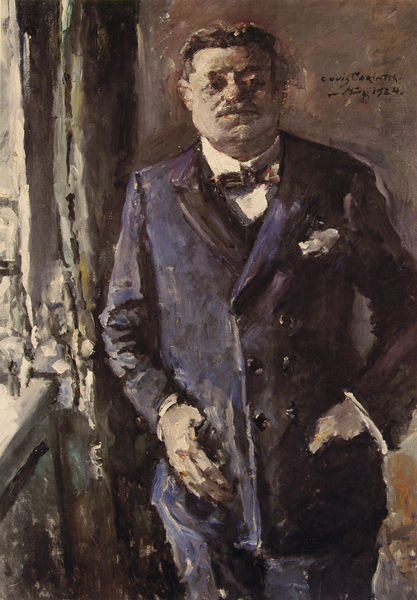
Titel: Porträt des Reichspräsidenten Friedrich Ebert
Künstler: Lovis Corinth
Standort: Basel
Institution: Kunstmuseum
Schlagwörter: blau, dunkel, gemälde, hand, kopf, mann, schatten, weiß, impressionismus, bewegung, fenster, grau, hintergrund, licht, mund, nase, schwarz, stirn, zimmer, blick, tuch, malerei, rock, anzug, bart, blond, hemd, hose, jacke, schnurrbart, wand, augen, kragen, stehen, bildnis, hände, innenraum, portrait, porträt, signatur, vorhang, öl, brüstung, haare, interieur, stehend, frontal, kinn, knopf, schrift, modern, lila, signiert, gardine, tapete, krawatte, inschrift, knöpfe, fliege, kniestück, revers, schnauzbart, schnauzer, masche, corinth, brille, beschriftung, leinwand, tasche, anschauen, taschentuch, fensterbank, einstecktuch, fensterbrett, oberlippenbart, taschen, dreiviertelfigur, weißes hemd, fenstersims, jackentasche, boss, bils, am fenster, zweireiher, ebert, schlipps, 1924, mann balu, einstcktuch